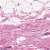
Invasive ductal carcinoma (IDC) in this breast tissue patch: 0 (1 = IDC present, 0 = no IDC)